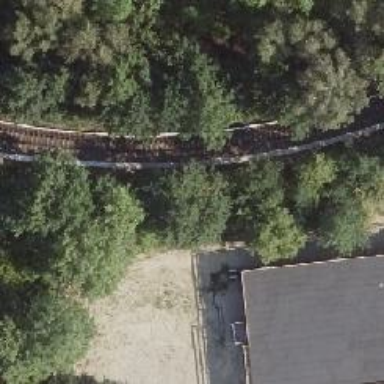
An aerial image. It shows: Yard serving as bottom electrified rail for trains.